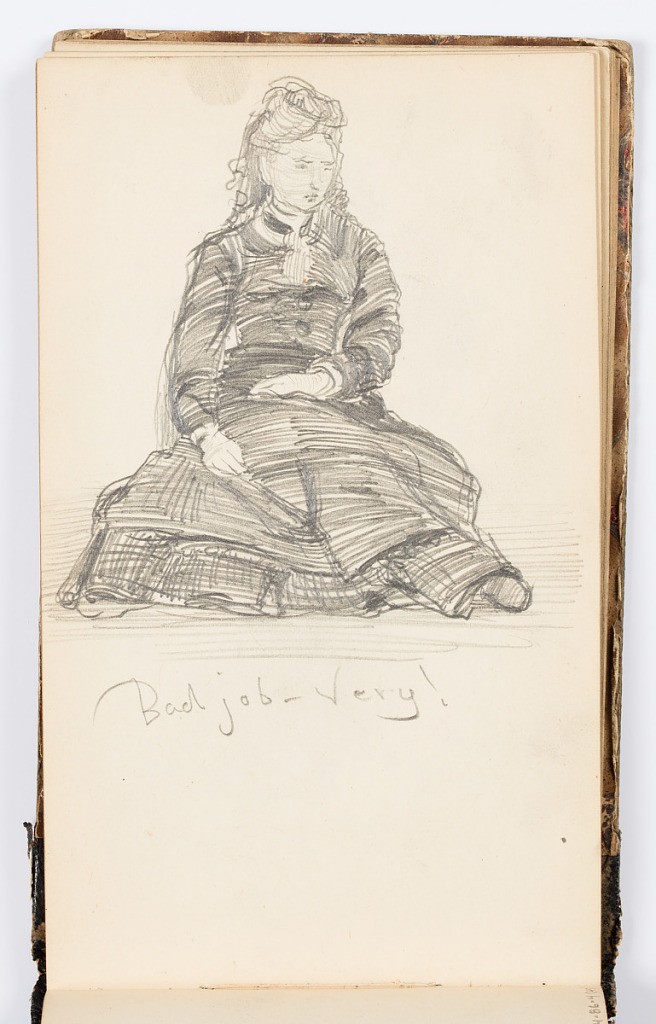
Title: Sketchbook Page
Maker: Kenyon Cox, American, 1856–1919
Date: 1875
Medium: Graphite on paper
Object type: Sketchbook folio
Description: Sketch of a seated female figure, her head hanging downward and her hands in her lap.